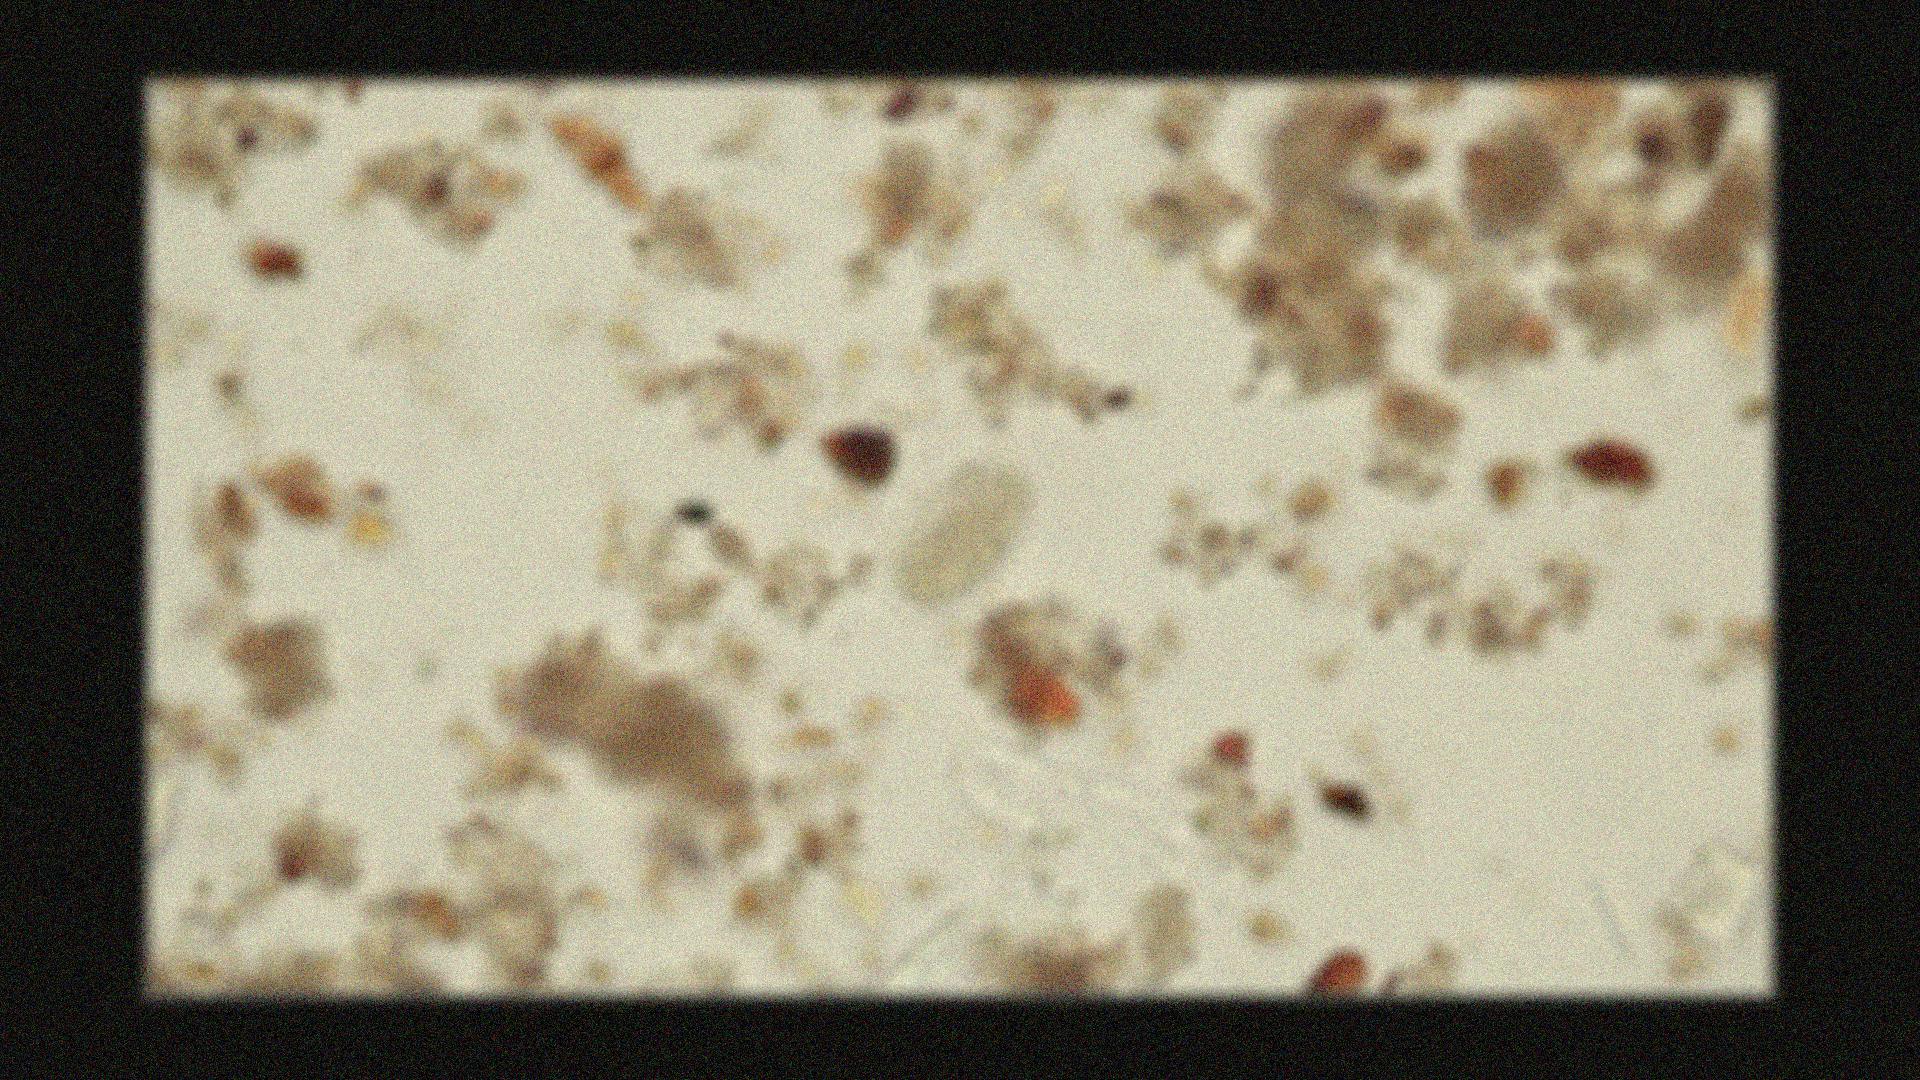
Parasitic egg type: Hookworm egg